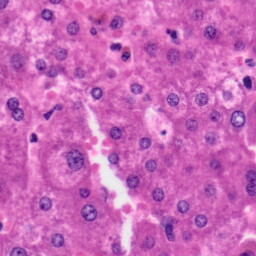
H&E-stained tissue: Liver